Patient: sex M, age 51
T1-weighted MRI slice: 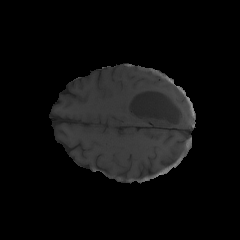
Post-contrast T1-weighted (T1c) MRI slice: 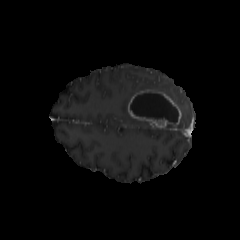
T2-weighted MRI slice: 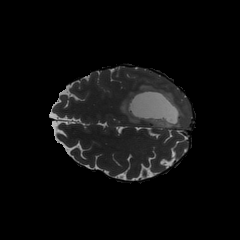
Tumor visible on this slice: yes
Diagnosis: Glioblastoma, IDH-wildtype
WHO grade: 4